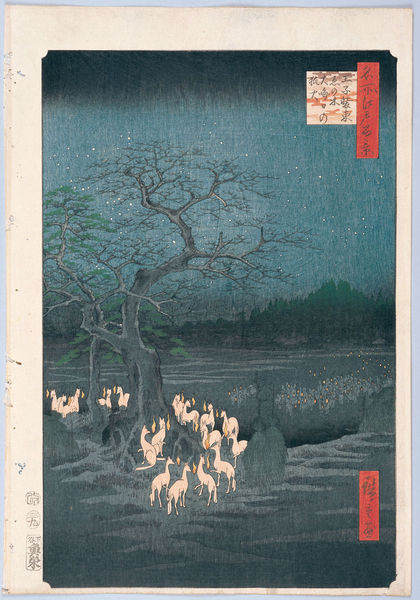
Titel: 100 berühmte Ansichten von Edo
Künstler: Utagawa Hiroshige
Schlagwörter: baum, berg, blau, dunkel, feuer, gemälde, laub, nackt, schatten, weiß, bäume, grün, landschaft, menschen, see, blumen, hell, lichter, nacht, schwarz, zeichnung, rot, tiere, wiese, rahmen, dämmerung, dunkelheit, kontrast, wald, holzschnitt, japan, schrift, berge, japanisch, schriftzeichen, sterne, text, asiatisch, sumpf, chinesisch, kunstwerk